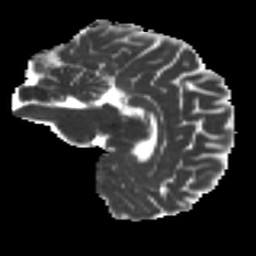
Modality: MD
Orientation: sagittal
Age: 29
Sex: male
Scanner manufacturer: ge
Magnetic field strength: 3 T
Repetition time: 7.8 s
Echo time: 0.0612 s